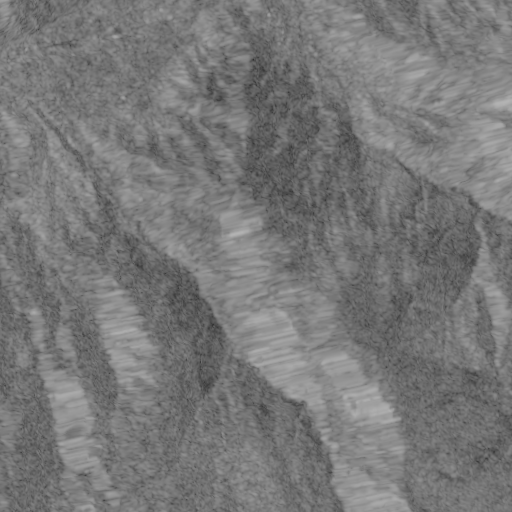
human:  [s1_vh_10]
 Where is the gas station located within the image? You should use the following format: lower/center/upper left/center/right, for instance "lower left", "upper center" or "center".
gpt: The gas station is located in the upper left of the image.
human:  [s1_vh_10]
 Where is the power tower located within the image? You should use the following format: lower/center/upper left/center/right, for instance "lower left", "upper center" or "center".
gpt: The power tower is located in the upper of the image.
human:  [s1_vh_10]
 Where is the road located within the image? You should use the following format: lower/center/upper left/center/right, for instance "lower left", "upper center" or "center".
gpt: There is no road in the image.

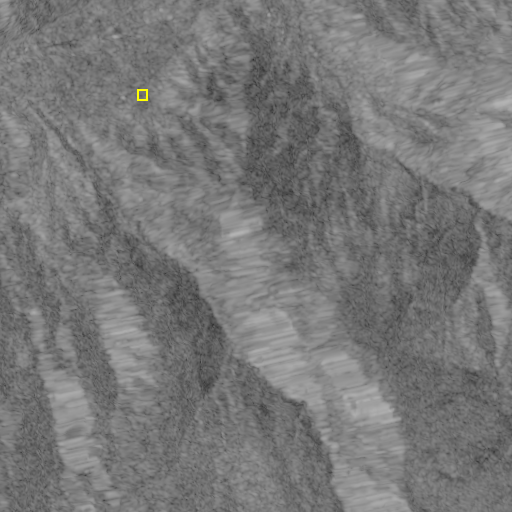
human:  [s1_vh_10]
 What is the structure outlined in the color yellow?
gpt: The structure outlined in yellow is a park.
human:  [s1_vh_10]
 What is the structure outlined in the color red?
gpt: There is no red outline.